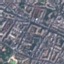
Label: Residential